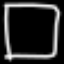
Label: square